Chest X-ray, PA view. Patient: 32 years old, sex M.
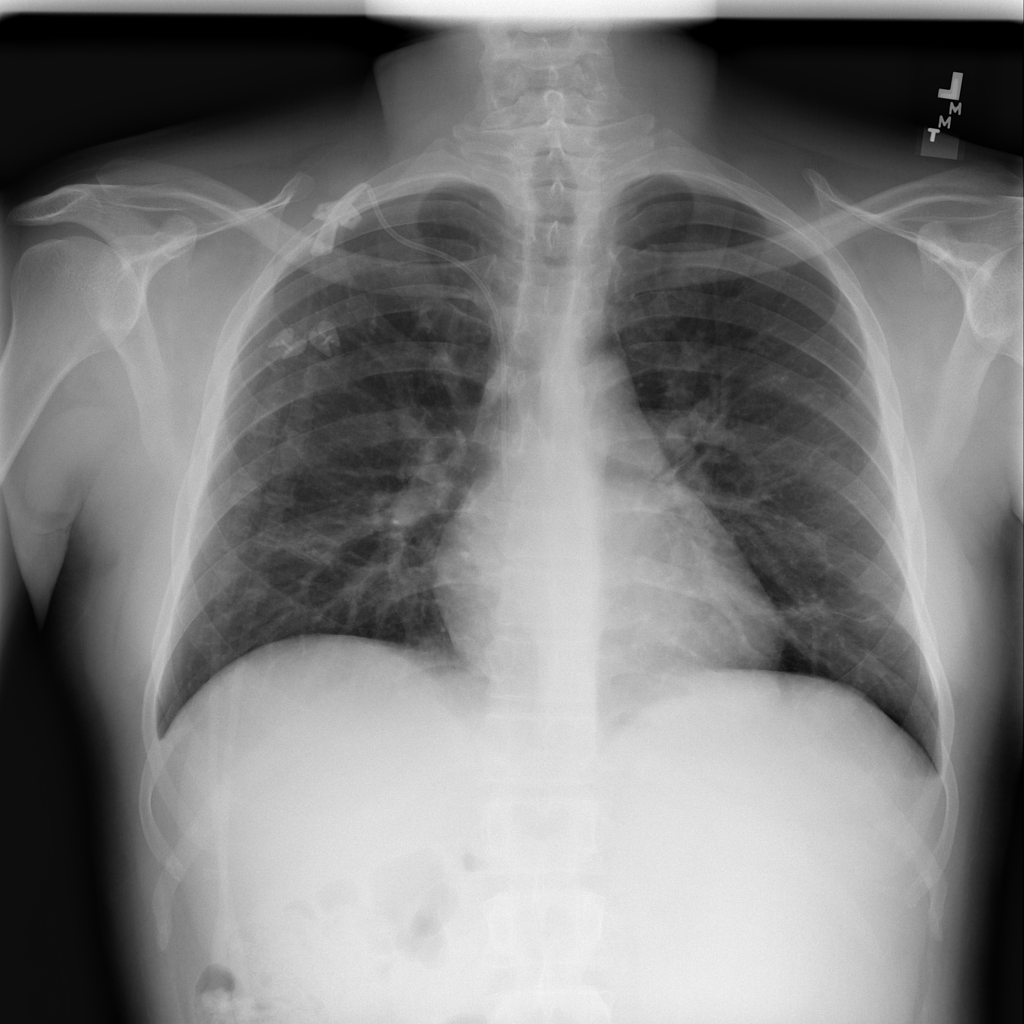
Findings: No Finding